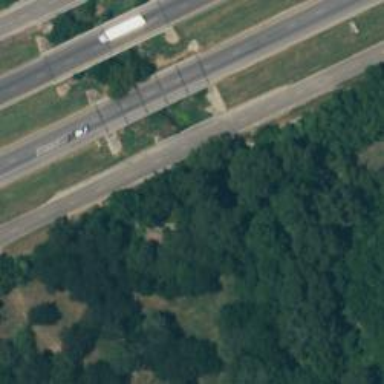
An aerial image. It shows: Tertiary road with frontage road.